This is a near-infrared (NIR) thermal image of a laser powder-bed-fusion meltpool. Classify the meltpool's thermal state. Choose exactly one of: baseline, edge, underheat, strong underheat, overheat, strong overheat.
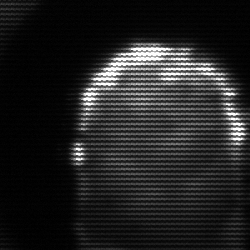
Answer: baseline